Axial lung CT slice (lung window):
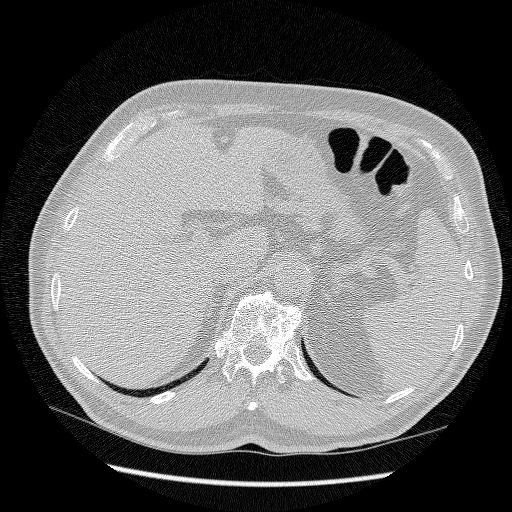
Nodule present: no